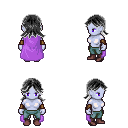
a pixel art fantasy rpg character, female body template, dark elf, purple skin, lavender cape, teal pants, gray loose hair, cloth bracers, maroon shoes, four views (front, back, left, right), 2x2 character sprite sheet, small pixel art, hard edges, no anti-aliasing